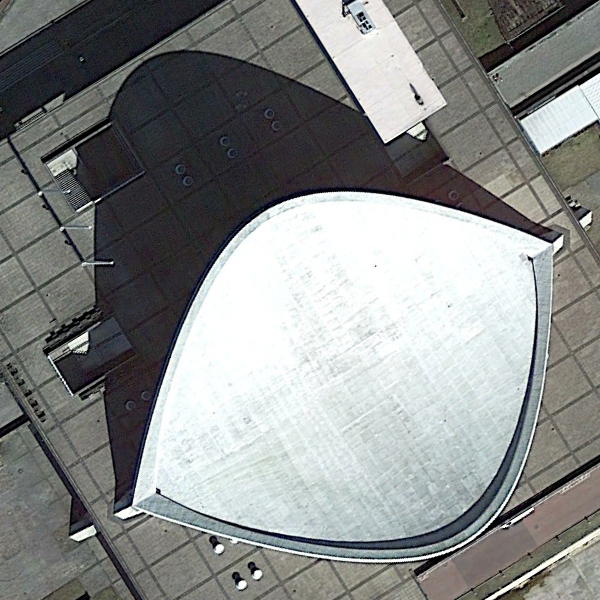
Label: Center